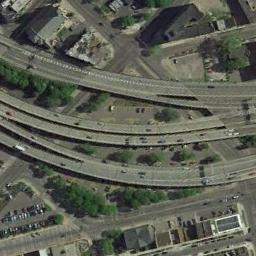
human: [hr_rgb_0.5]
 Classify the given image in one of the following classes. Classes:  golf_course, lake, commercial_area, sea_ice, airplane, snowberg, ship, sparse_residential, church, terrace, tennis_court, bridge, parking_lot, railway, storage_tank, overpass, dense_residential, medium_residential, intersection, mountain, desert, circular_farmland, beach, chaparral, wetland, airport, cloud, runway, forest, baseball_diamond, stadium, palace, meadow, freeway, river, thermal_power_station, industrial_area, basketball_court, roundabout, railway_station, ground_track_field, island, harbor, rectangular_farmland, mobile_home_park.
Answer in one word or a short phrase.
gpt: overpass